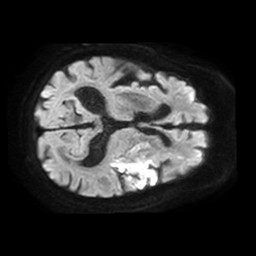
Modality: TRACE
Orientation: axial
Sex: male
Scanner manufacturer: philips
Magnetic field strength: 1.5 T
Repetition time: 3.4 s
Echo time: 0.06922 s